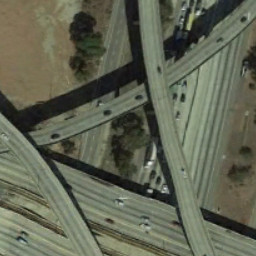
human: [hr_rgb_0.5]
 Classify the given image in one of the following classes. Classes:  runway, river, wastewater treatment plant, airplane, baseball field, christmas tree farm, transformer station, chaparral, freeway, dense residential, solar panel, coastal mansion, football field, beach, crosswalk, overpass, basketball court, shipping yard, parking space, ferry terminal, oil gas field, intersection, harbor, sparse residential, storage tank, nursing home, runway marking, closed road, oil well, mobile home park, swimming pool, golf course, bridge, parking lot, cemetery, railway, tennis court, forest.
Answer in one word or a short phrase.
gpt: overpass